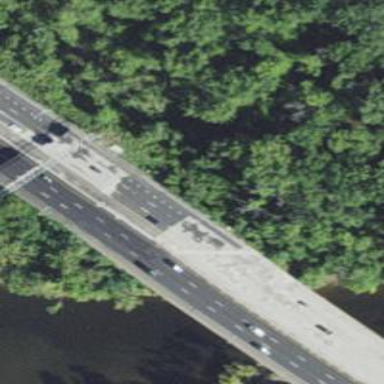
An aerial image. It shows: Bridge over motorway.